Question: What is the reading of the measurement in the image?
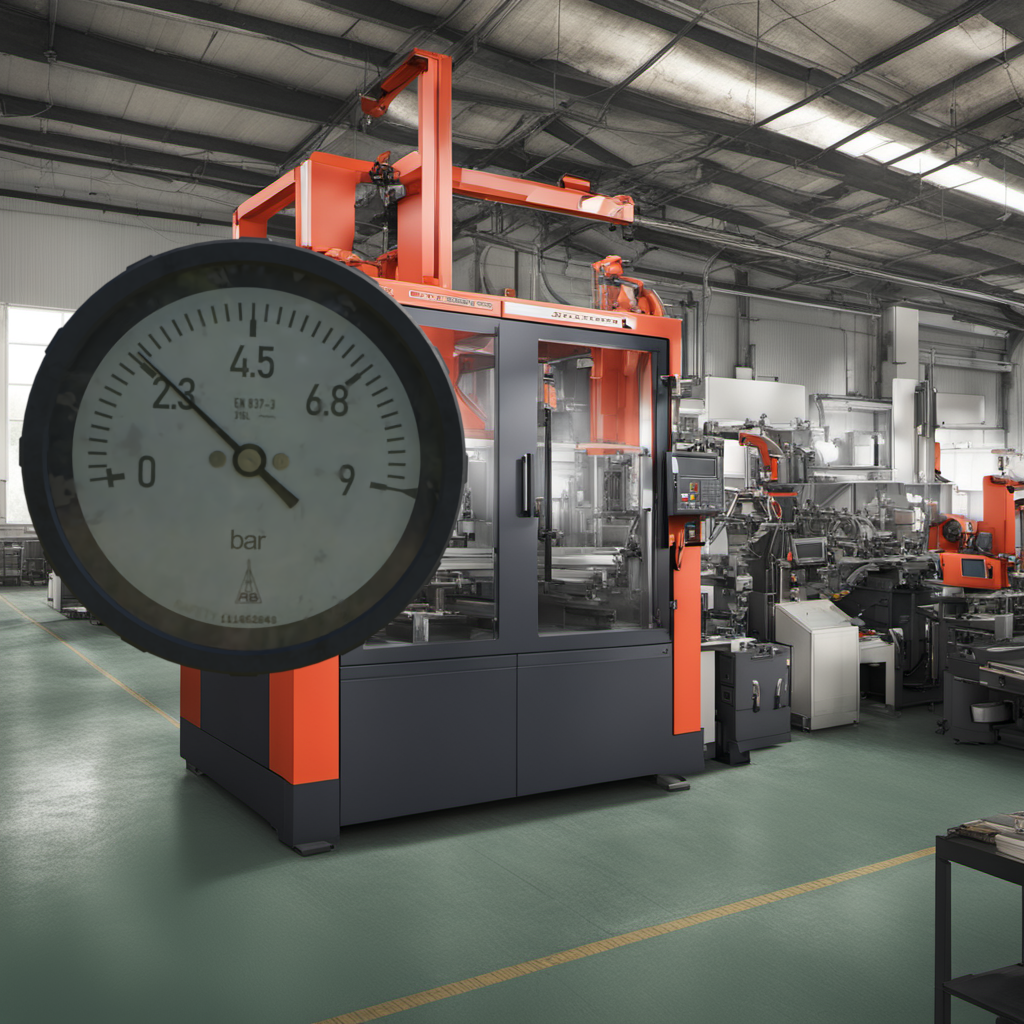
Answer: The result is 2.43
Question: What is the value range of this measurement?
Answer: The range is from 0 to 9
Question: What is the minimum and maximum reading range of the measurement in the image?
Answer: The minimum value is 0 and the maximum value is 9